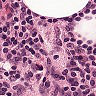
Metastatic tissue present: no